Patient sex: F
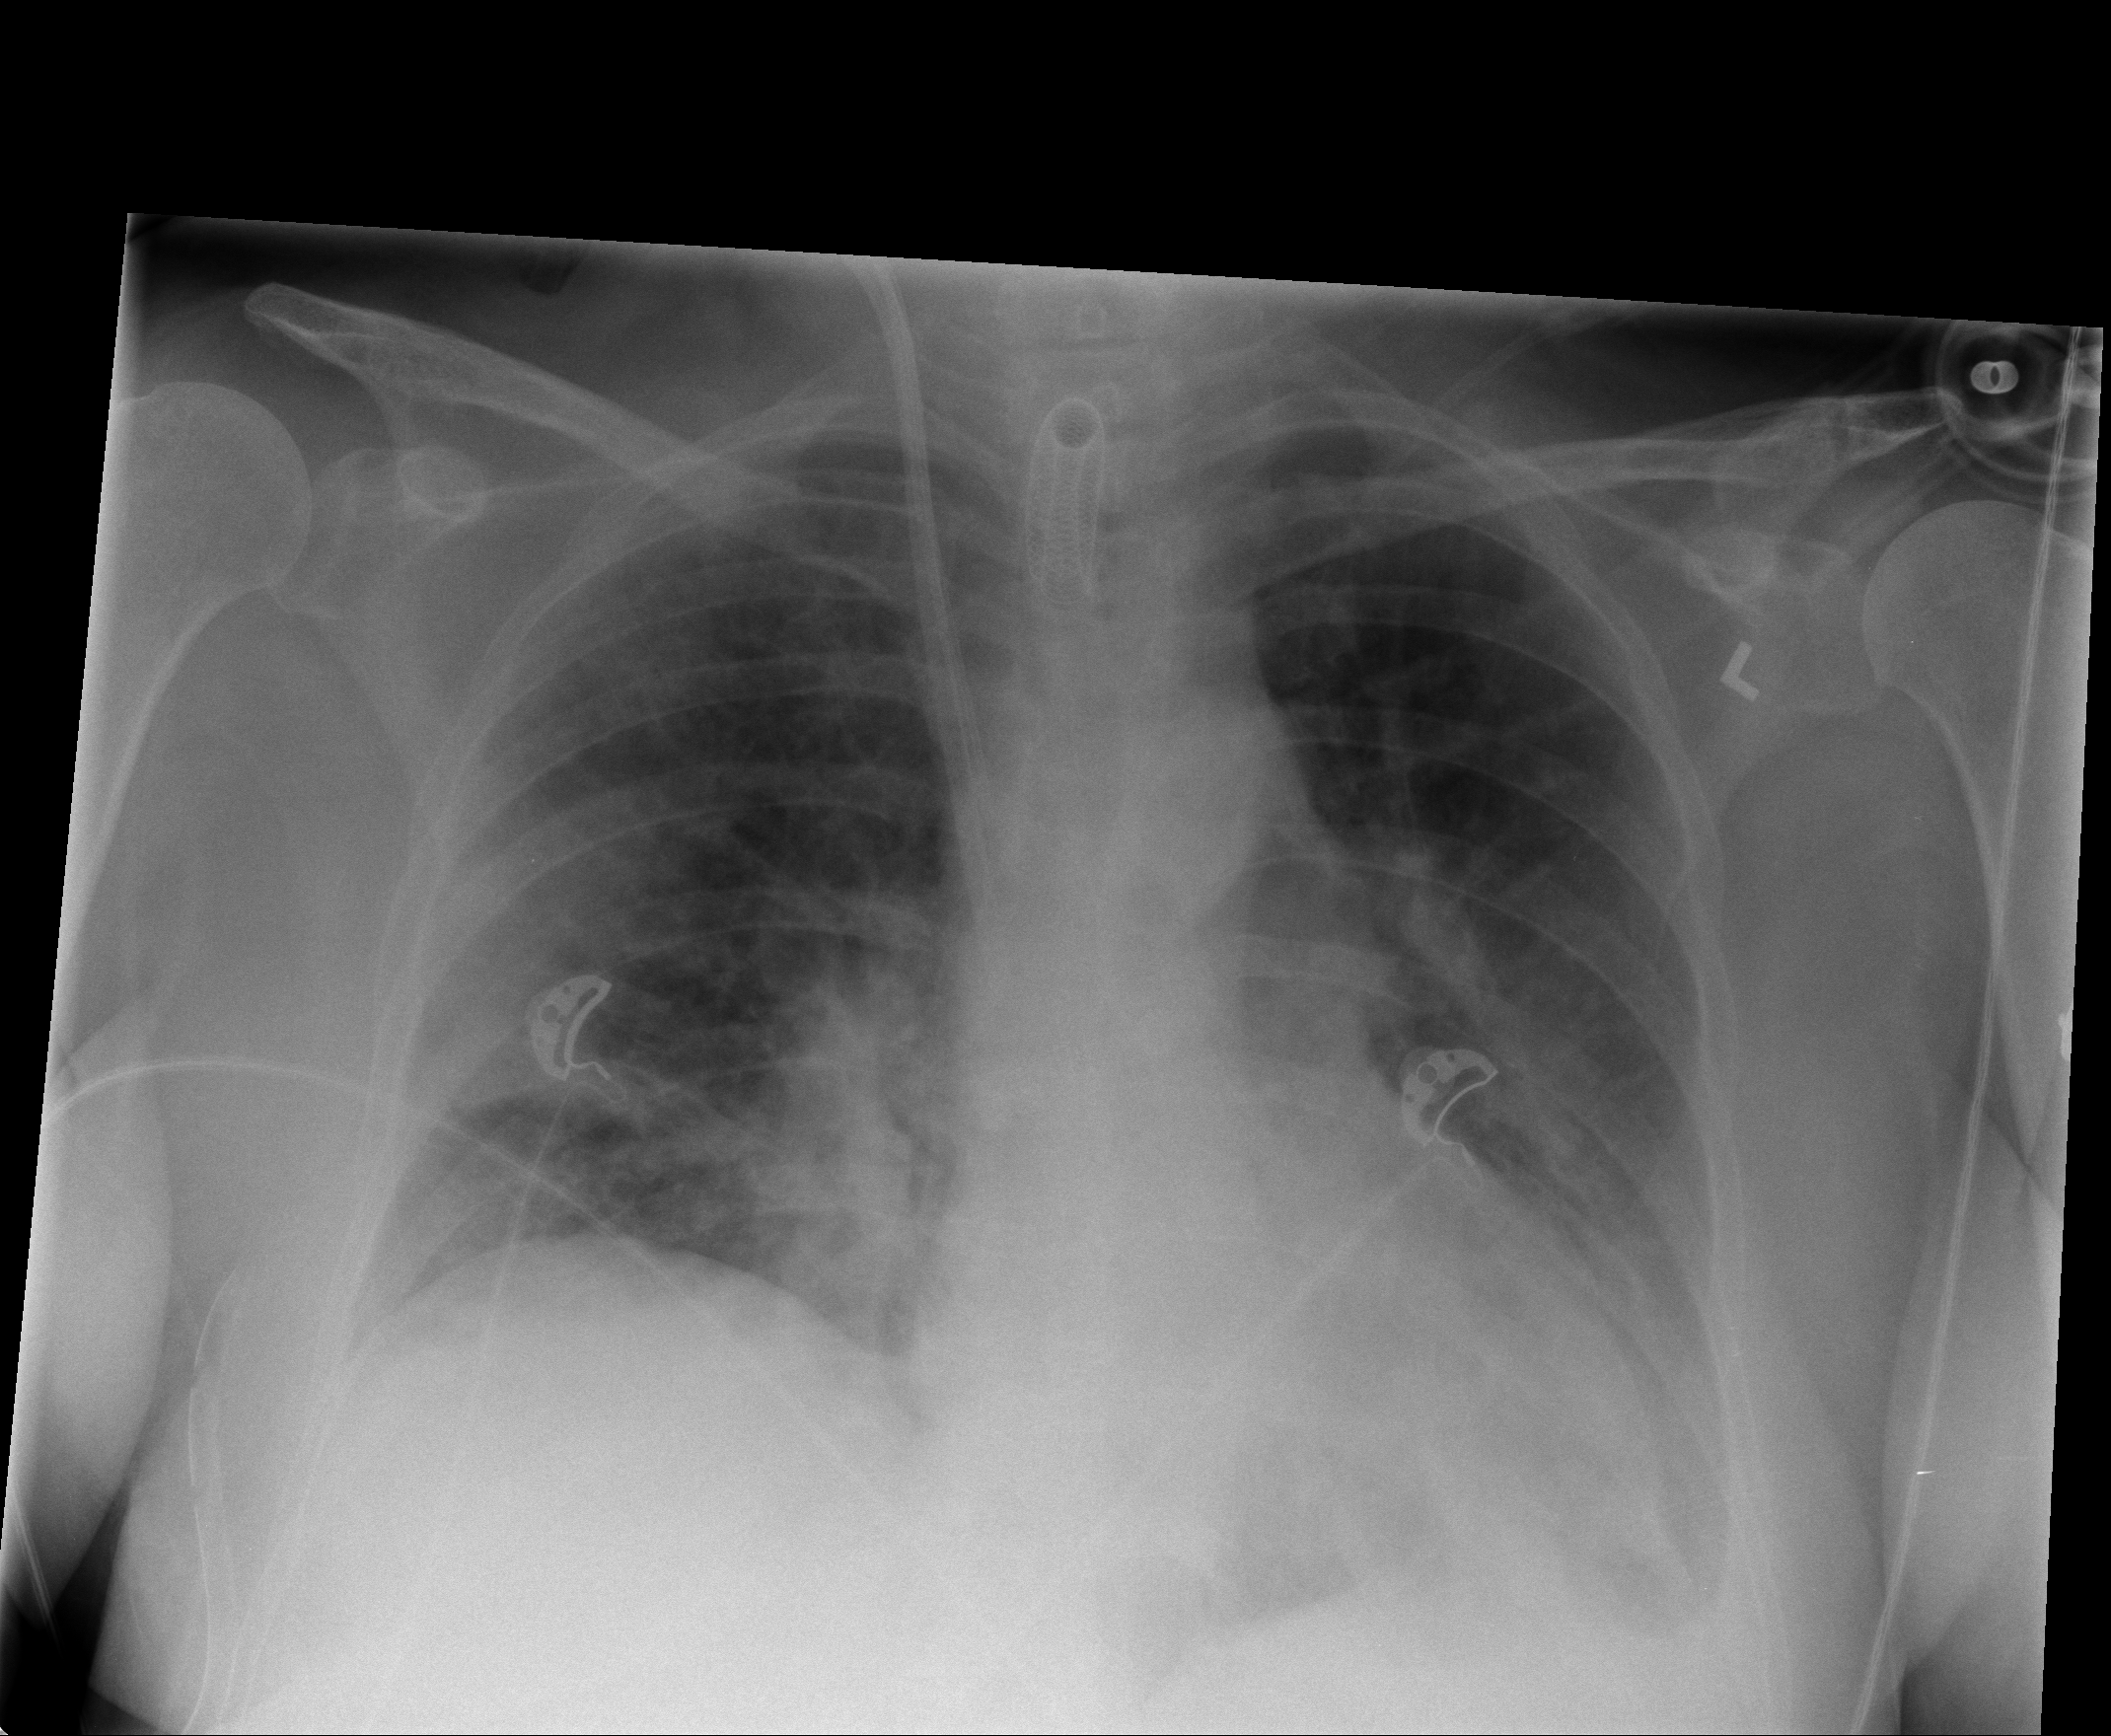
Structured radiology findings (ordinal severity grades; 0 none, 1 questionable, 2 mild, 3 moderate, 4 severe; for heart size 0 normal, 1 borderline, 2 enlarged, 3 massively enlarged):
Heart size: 1
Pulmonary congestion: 2
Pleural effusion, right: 0
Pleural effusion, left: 2
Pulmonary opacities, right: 2
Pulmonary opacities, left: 2
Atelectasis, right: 2
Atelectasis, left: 2